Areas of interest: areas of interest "Industrial Park"
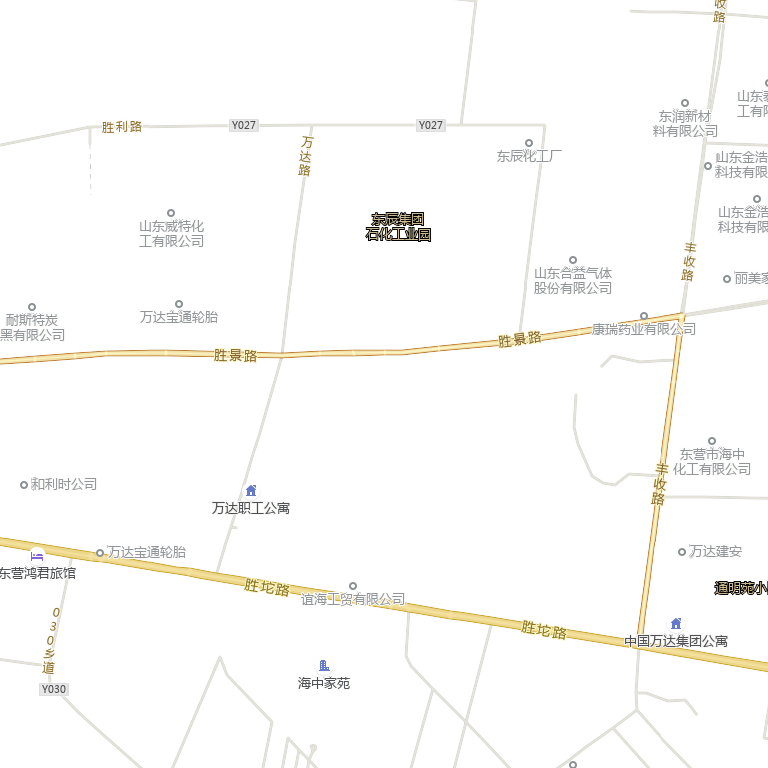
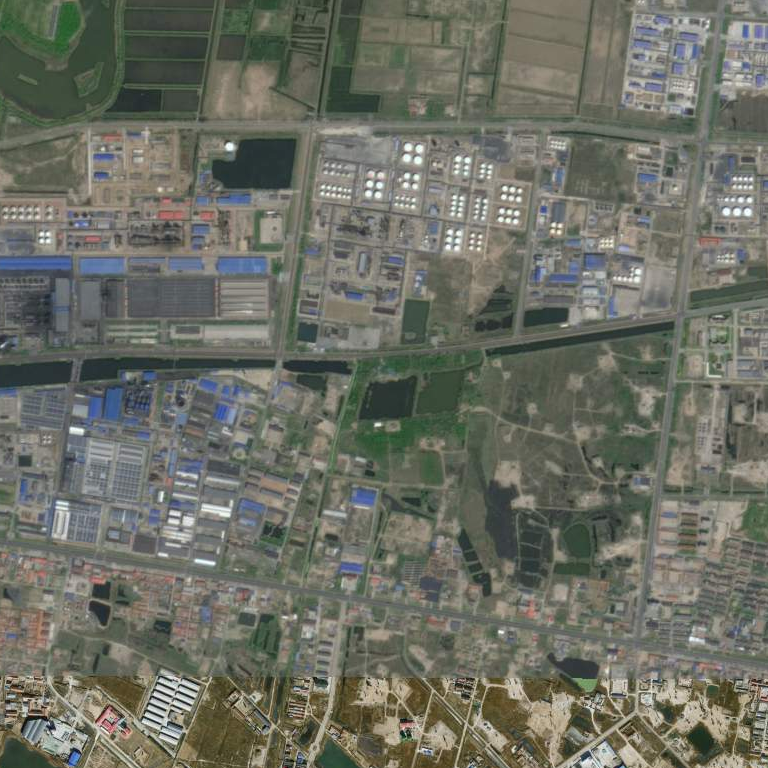